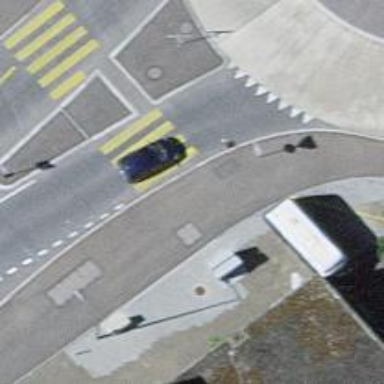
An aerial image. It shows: Zebra crossing on footway.